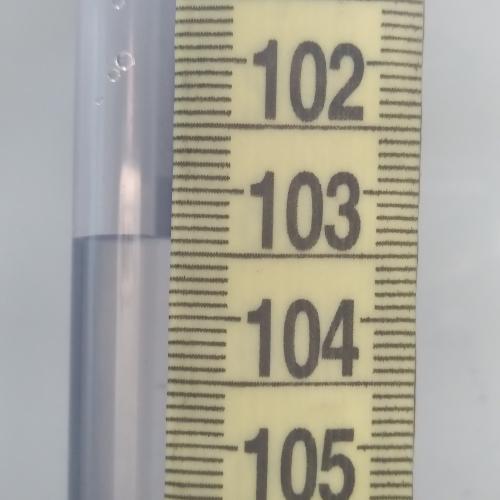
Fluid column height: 103.4 cm